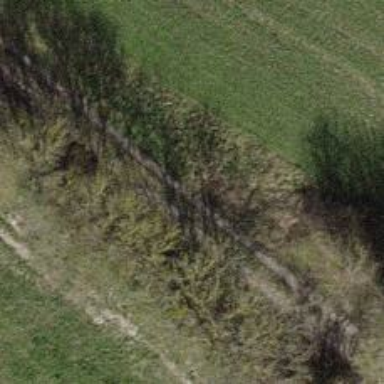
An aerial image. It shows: Cobblestone track with grade 3 track type classification.